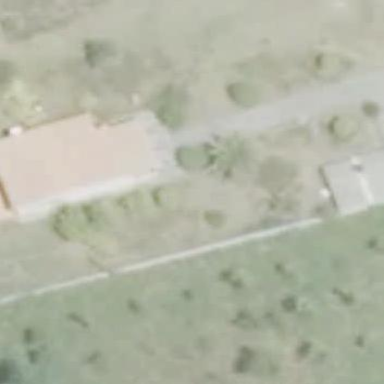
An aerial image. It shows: Simple house.